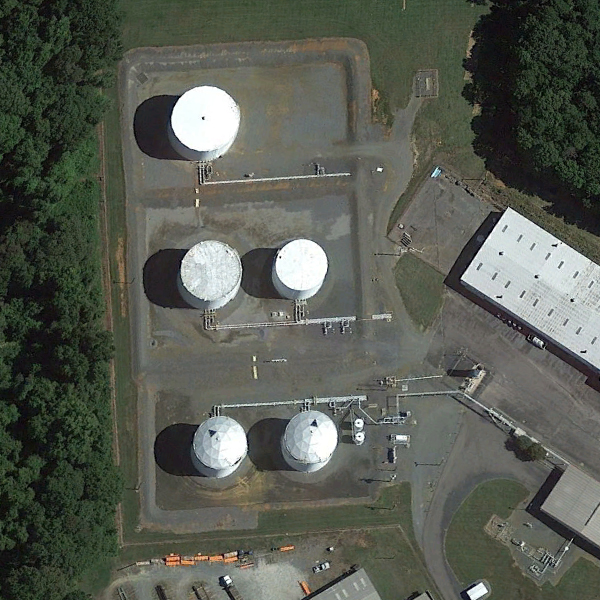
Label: StorageTanks